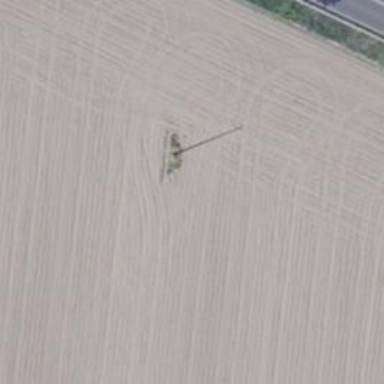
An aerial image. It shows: Minor power line.